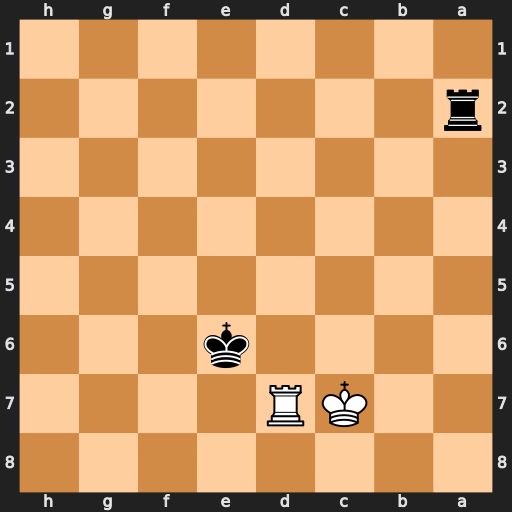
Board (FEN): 8/2KR4/4k3/8/8/8/r7/8
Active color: b
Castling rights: -
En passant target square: -
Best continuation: Ra7+ Kc6 Rxd7